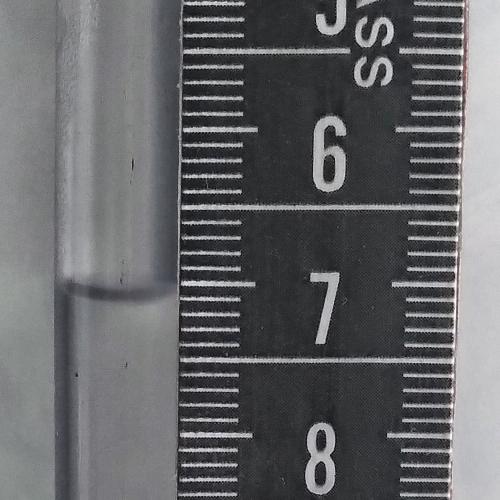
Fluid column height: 7.1 cm